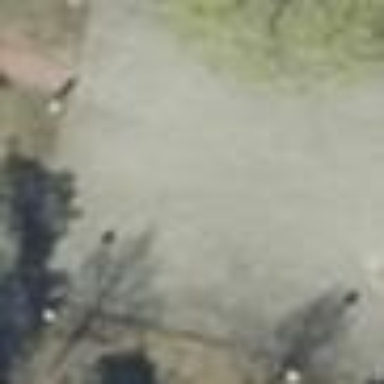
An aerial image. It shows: Parking area.